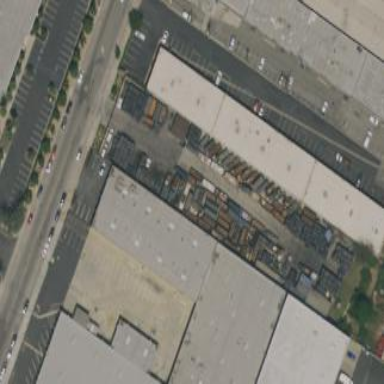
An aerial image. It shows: Warehouse.